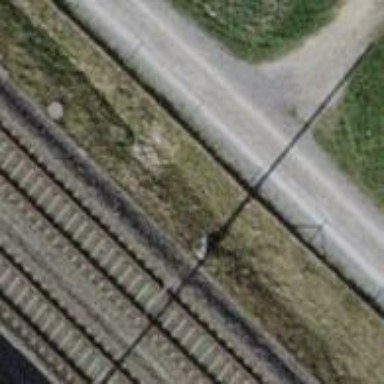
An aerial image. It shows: Compacted grade2 track designated for agricultural motorcars.